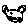
Label: cat